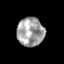
Tissue: skin
Cell type: Epithelial cells
Senescence score: 0.2222
Nuclear area (px): 751
Mean DAPI intensity: 163.281